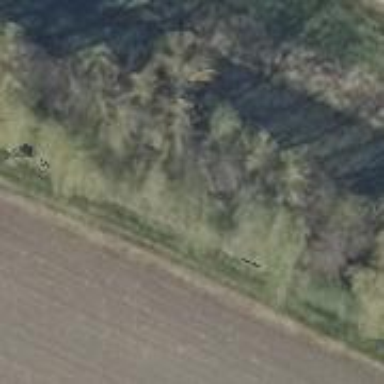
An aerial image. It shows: Row of deciduous broadleaved trees.